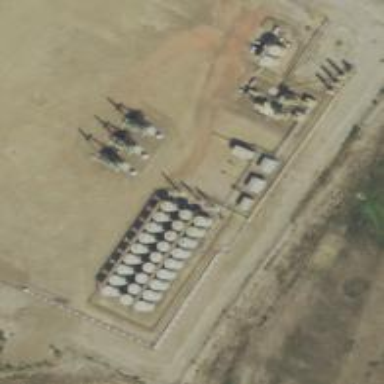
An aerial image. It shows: Storage tank that is man-made.